Question: I have a ViewController setup as follows:

This is a News app so everything is dynamically loaded,
once I finish loading data into the Article Title, Article Content, and Image View (the Outer ScrollView) doesn't really scroll
I also checked the ContentView to get its size (just debugging) it gives height: 0px (Which is the height I initially set for it)
My Background is Android/Java for Mobile development so I set the height to 0, I'm not sure if there's something like "Wrap_Content" in android (-1: internal property value for android as an example).
And in all ways I want to find a way to make ContentView resize dynamically to include all the heights + spacing of its Child Views. and then the Scroll View will show a nice Scroll.
What I tried:
1-Set height of ContentView to e.g (1000) -> it made the ScrollView scroll normally (but such magical numbers are bad).
2-Tried the following code (once I finish loading data into the child views)
'''
// Given that the references of the UI elements in my ViewController are:
// scrollView and contentView
- (void)updateScroll{
self.scrollView.translatesAutoresizingMaskIntoConstraints = NO;
self.contentView.translatesAutoresizingMaskIntoConstraints = NO;
// Iterate over SubViews of ContentView
for (UIView* subView in self.contentView.subviews) {
subView.translatesAutoresizingMaskIntoConstraints = NO;
}
[self.scrollView setContentSize:self.contentView.frame.size];
}
'''
I debugged using this:
'''
NSLog(@"Content view's frame is: %@", NSStringFromCGRect(self.contentView.frame));
'''
And always got this output:
> 2015-05-24 00:30:36.123 NewsApp[18983:<PHONE>] Content view's frame is: {{0,
0}, {343, 0}}
Now when I even tried to go through the Child Views one by one using this code:
'''
for (UIView* v in self.contentView.subviews) {
v.translatesAutoresizingMaskIntoConstraints = NO;
totalHeight += v.frame.size.height;
NSLog(@"My view %@ frame is: %@",v.class ,NSStringFromCGRect(v.frame));
}
'''
Sizes were as follows: (As you can see ImageView displays height: 0px) --> ruins everything :(
> 2015-05-24 01:59:38.696 NewsApp[20218:<PHONE>] My view UILabel frame is:
{{10, 20}, {323, 52.5}} 2015-05-24 01:59:38.696 NewsApp[20218:<PHONE>] My view UIImageView frame is: {{10, 82.5}, {323, 0}}2015-05-24 01:59:38.696 NewsApp[20218:<PHONE>] My view UILabel frame is: {{10,
92.5}, {323, 507.5}}
:
1-ScrollView: 0 px from all directions (Horiz. and Vert.)
2-ContentView: 0 px from Horizontal positions and same "width" as ScrollView (tried also to add contraint 0px from top and also tried 0px from top and bottom).
3-Articles Title, Image View, Article Content: 0px horizontal, equal spacing vertical, and placed below each other).
Build Target iOS 8, XCode: v. 6.3, Project has AutoLayout enabled of course
Add top and bottom constraint (Vertical to 0) or any fixed number between ContentView and ScrollView, and Add Bottom Contraint between the last element inside the ContentView and the ContentView itself
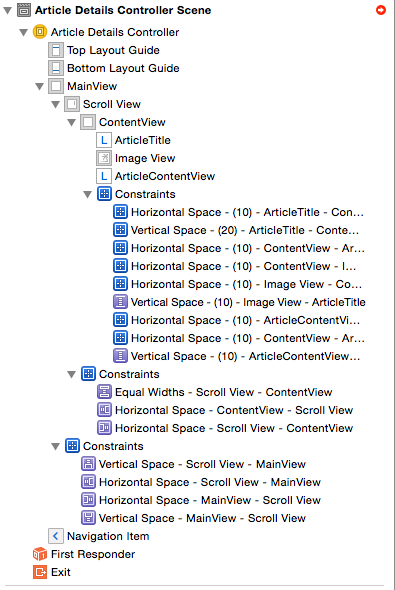
Answer: You need to pin your scrollview and contentview to the main view width and height. Then inside the content view, pin the top and bottom of each element to the view and each other, to define the content height based on the height of the elements (with a small space between.)
Check that subviews are pinned vertically in both directions, and there is a continuous series of pins that define the shape of the ContentView. You were missing the bottom constraint from ArticleContentView to the bottom of the ContentView.